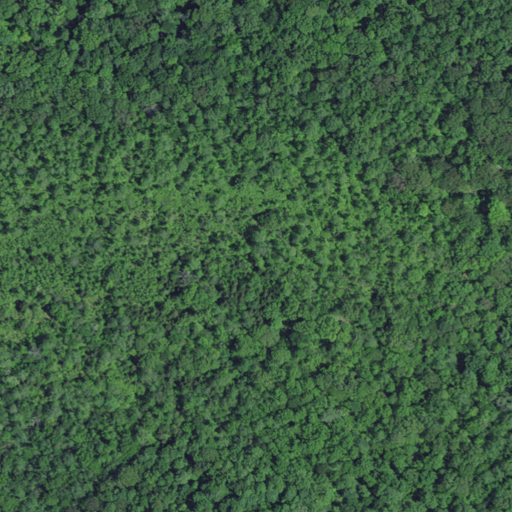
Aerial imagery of plain(s) in Kentucky named Atherton Flats containing woody wetlands, deciduous forest, and mixed forest